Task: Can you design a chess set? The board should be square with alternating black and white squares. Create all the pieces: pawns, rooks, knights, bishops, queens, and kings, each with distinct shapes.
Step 922:
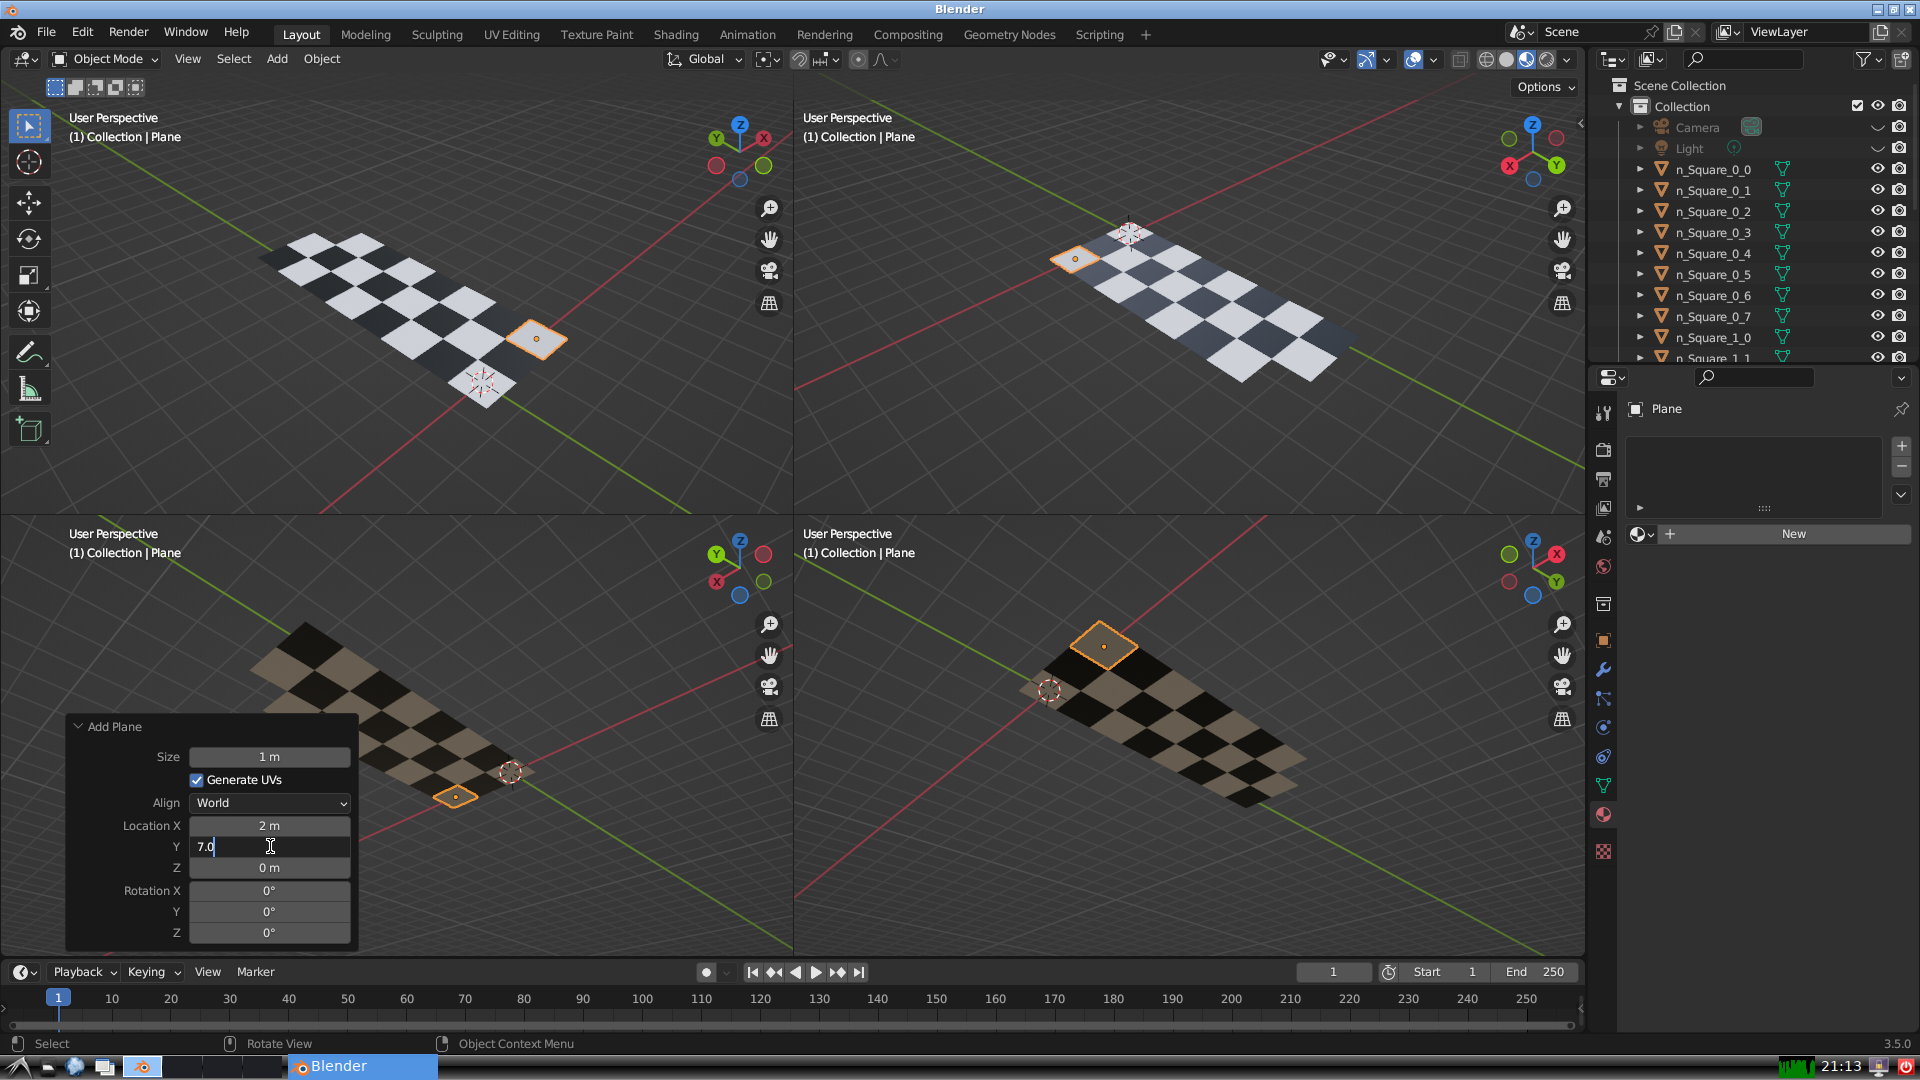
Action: {"key_press": ['Return']}